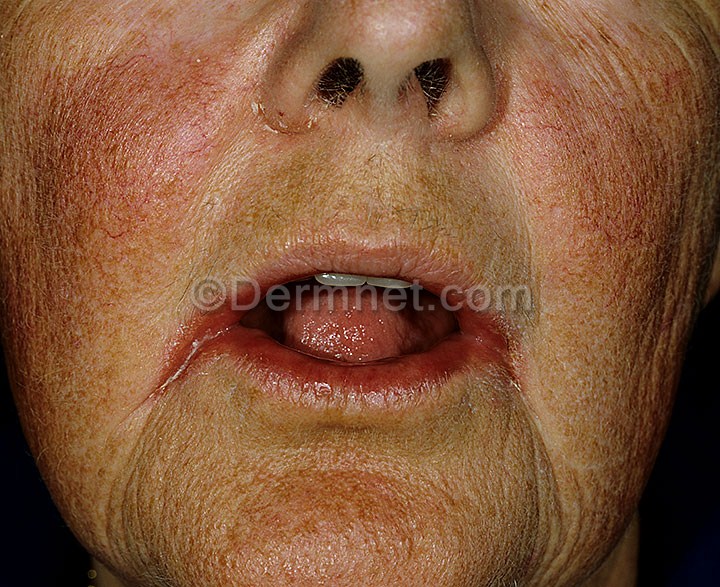
Disease: Tinea Ringworm Candidiasis and other Fungal Infections